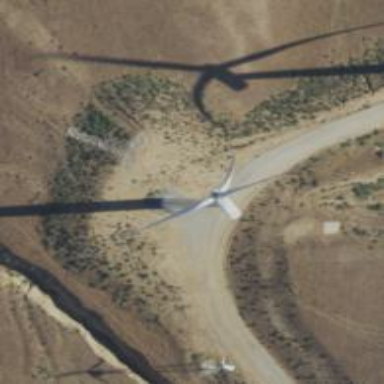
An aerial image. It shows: Wind generator in the form of horizontal axis wind turbine.